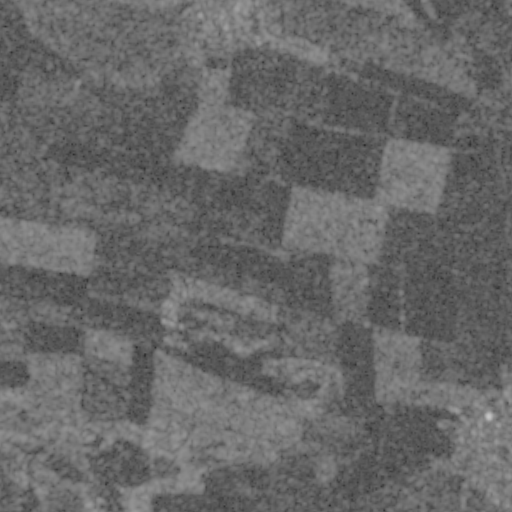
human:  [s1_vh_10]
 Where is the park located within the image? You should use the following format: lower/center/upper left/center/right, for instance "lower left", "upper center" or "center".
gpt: The park is located in the upper center of the image.
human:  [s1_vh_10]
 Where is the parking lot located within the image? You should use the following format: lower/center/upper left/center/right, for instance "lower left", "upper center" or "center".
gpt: The parking lot is located in the lower center of the image.
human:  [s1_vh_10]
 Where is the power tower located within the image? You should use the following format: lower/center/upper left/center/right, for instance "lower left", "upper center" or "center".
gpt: The power tower is located in the upper left of the image.
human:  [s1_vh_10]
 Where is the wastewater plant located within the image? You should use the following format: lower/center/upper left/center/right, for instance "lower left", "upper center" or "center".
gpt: The wastewater plant is located in the upper right of the image.
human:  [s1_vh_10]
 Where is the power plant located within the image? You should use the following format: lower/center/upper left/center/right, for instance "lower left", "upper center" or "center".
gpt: There is no power plant in the image.

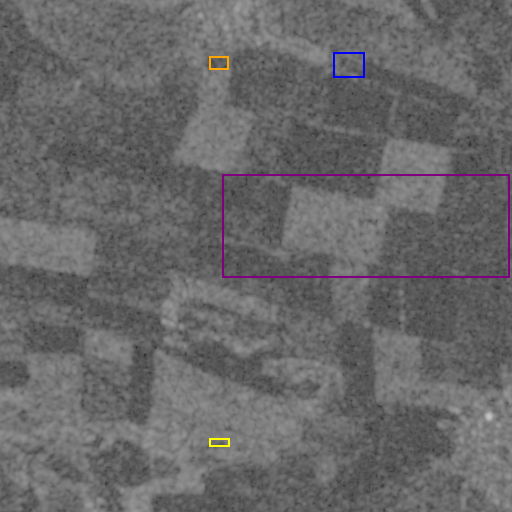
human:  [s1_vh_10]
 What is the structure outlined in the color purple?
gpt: The structure outlined in purple is a crop field.
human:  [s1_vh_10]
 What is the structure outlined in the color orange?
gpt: The structure outlined in orange is a park.
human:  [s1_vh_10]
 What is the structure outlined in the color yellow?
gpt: The structure outlined in yellow is a parking lot.
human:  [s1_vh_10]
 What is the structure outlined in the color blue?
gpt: The structure outlined in blue is a wastewater plant.
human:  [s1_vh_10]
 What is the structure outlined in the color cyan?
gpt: There is no cyan outline.